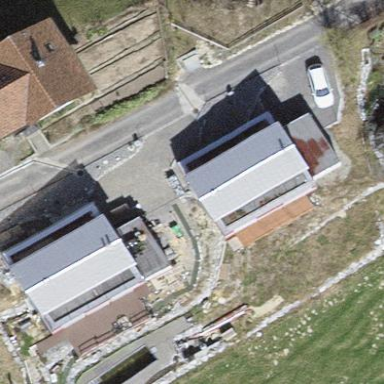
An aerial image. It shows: Detached building.